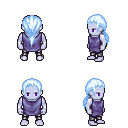
a pixel art fantasy rpg character, male body template, dark elf, purple skin, chain tabard jacket, metal pants, white cyan ponytail hairstyle, four views (front, back, left, right), 2x2 character sprite sheet, small pixel art, hard edges, no anti-aliasing